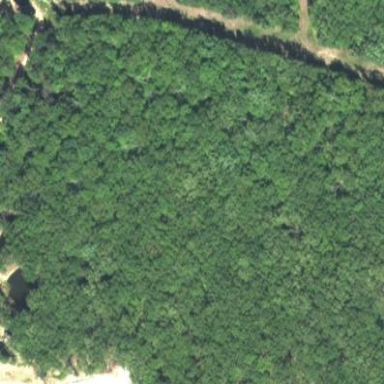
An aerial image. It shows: Mixed woodland with variety of leaf types and cycles.